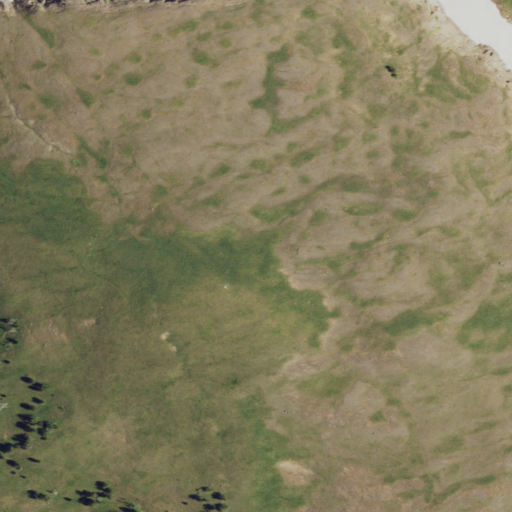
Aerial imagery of mountain in Wyoming named Amethyst Mountain containing shrub, grassland, and evergreen forest